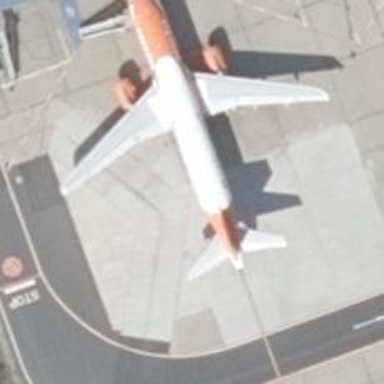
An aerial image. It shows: Parking position at the airport on concrete surface.